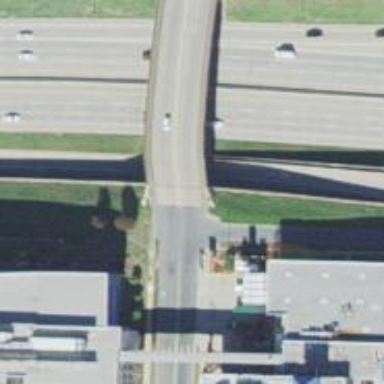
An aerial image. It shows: Footway bridge with beam structure.